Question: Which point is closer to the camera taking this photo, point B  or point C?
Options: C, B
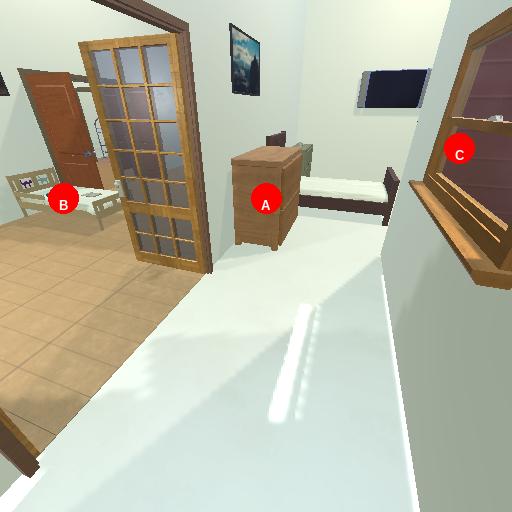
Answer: C